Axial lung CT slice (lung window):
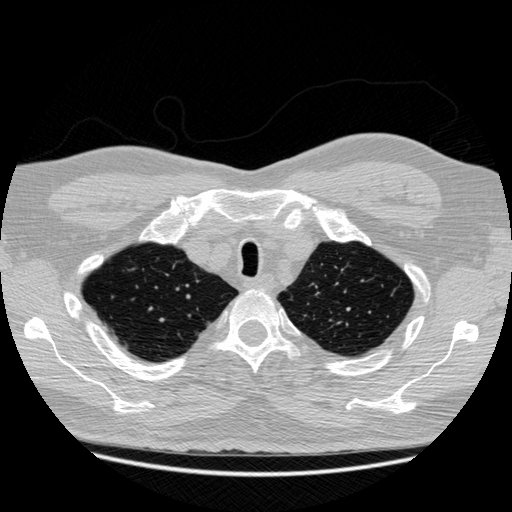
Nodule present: no